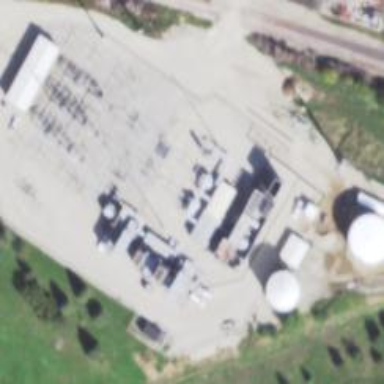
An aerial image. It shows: Gas turbine power generator.